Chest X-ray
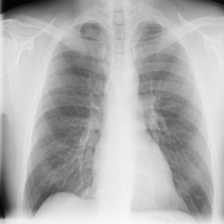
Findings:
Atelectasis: negative
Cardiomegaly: negative
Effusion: negative
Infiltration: negative
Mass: negative
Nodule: negative
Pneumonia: negative
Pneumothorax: negative
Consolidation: negative
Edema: negative
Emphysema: negative
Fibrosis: negative
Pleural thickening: negative
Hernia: negative